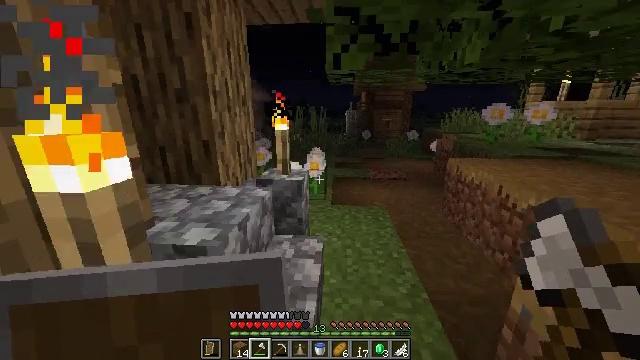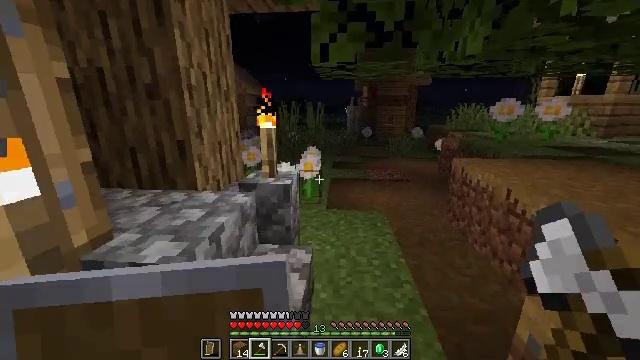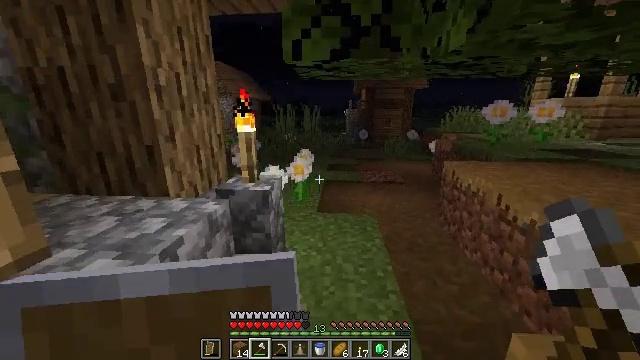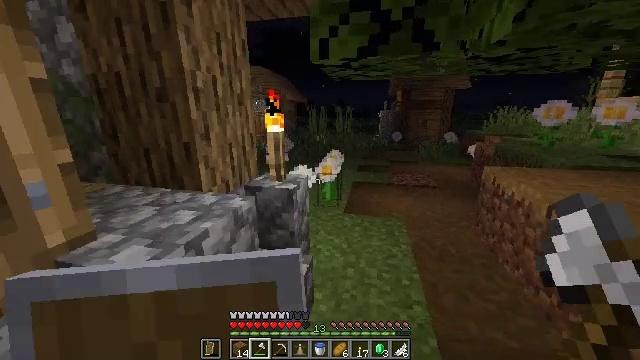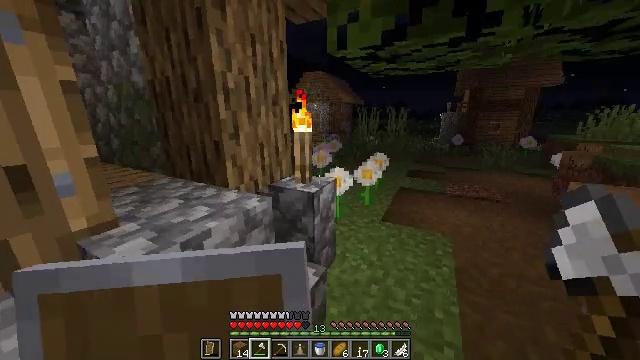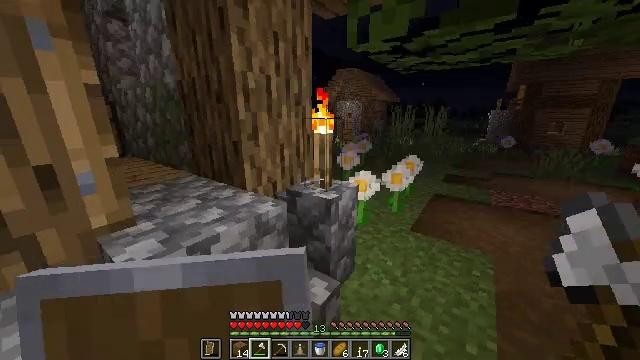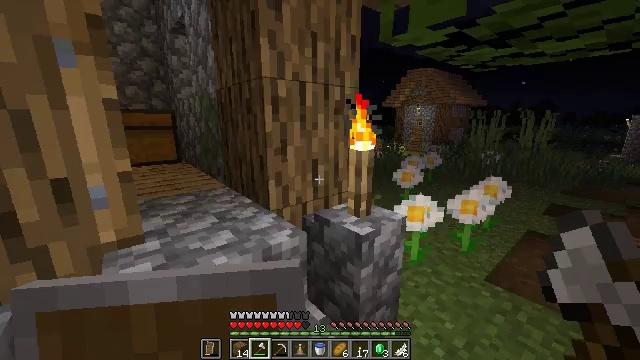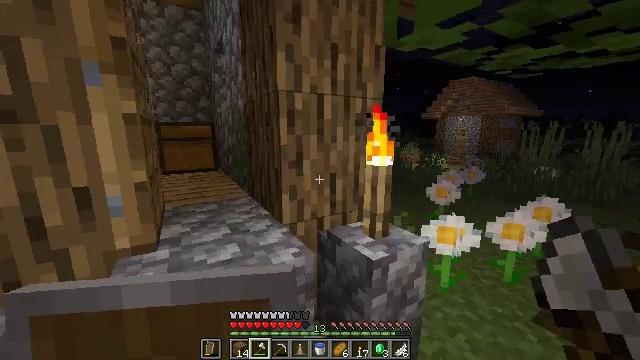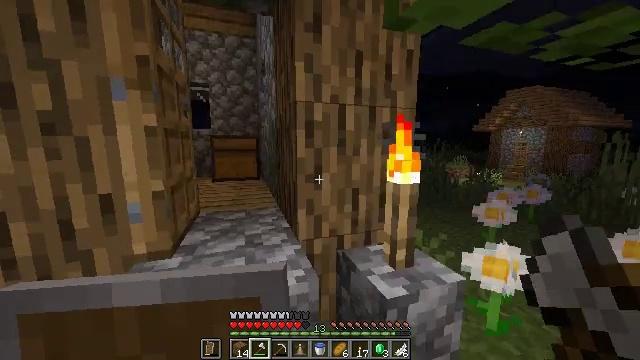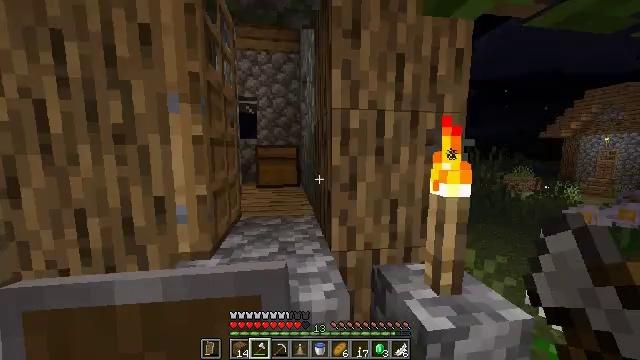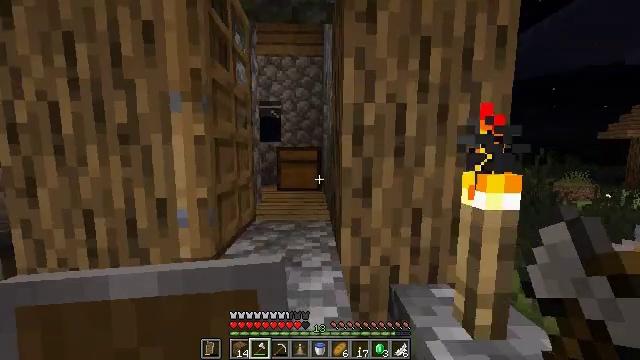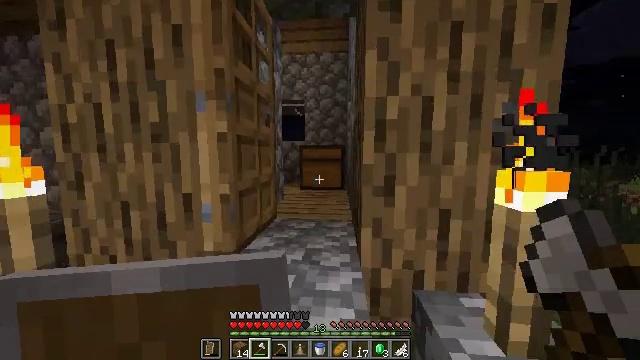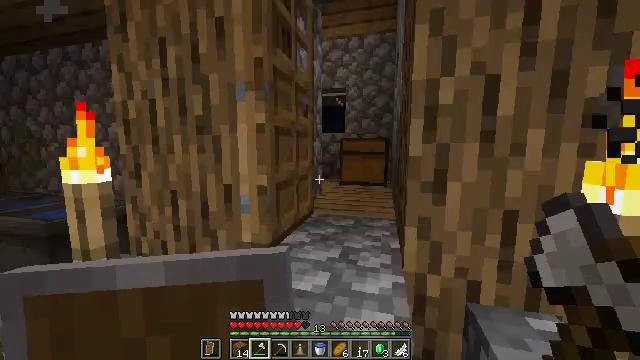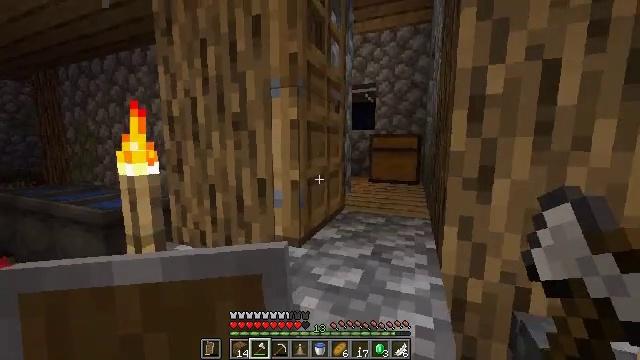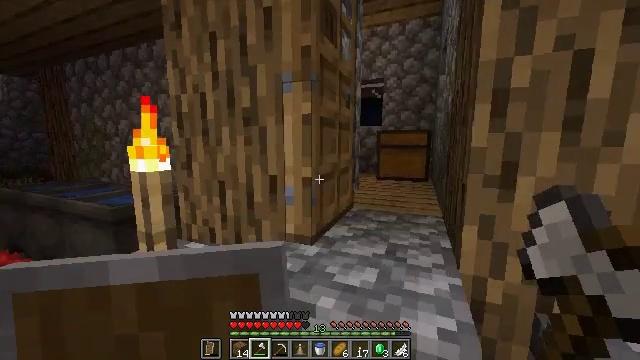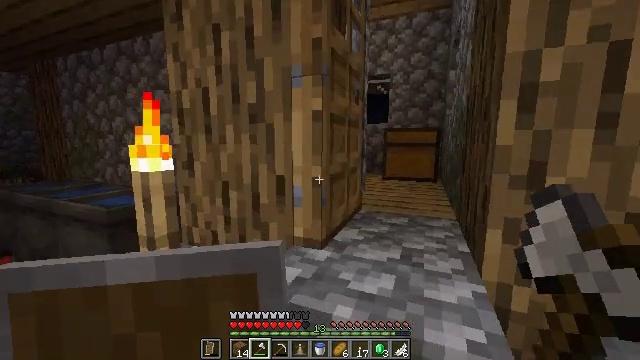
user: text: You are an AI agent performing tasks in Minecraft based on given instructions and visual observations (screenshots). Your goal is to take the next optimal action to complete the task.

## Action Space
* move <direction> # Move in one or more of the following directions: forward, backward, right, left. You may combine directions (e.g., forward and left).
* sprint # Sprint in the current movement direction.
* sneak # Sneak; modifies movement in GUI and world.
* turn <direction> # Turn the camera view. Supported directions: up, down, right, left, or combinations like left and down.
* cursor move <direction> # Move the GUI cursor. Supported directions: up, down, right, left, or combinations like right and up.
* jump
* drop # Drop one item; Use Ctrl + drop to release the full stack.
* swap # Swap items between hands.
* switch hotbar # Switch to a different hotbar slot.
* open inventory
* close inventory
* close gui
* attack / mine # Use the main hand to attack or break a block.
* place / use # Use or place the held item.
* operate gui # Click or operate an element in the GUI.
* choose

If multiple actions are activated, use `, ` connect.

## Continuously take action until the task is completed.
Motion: motion action
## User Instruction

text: Remove the white bed from its place.
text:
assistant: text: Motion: move forward and move right, sprint
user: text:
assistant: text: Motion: move forward and move right, sprint
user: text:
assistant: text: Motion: move forward and move right, sprint, turn left
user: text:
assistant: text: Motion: move forward and move right, sprint, turn left
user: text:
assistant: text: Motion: move forward and move right, sprint, turn left
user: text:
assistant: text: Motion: move forward and move right, sprint, turn left and up
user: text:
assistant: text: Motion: move forward and move right, sprint, turn left and up
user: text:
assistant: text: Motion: move forward, turn left and up
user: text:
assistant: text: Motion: move forward, turn left and up
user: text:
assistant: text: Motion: move forward, turn left
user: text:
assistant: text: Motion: move forward, turn left
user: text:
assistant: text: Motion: move forward, turn left and down
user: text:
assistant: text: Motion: move forward, turn left
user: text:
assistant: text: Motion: move forward
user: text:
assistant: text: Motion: move forward
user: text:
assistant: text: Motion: move forward, turn right and down
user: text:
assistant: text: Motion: move forward, turn right and down
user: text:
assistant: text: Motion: move forward, turn right and down
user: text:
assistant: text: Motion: move forward and move right, turn right and down
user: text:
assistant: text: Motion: move forward and move right
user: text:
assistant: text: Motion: move forward and move right
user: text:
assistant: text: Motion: move forward and move right
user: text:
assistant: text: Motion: move forward and move right
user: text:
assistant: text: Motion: move forward and move right, turn left and down
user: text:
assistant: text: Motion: move forward, turn left and down
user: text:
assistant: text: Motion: move forward, turn left and down
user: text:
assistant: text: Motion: move forward, turn left
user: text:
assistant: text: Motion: move forward
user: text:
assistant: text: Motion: no_op
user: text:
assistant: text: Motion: no_op